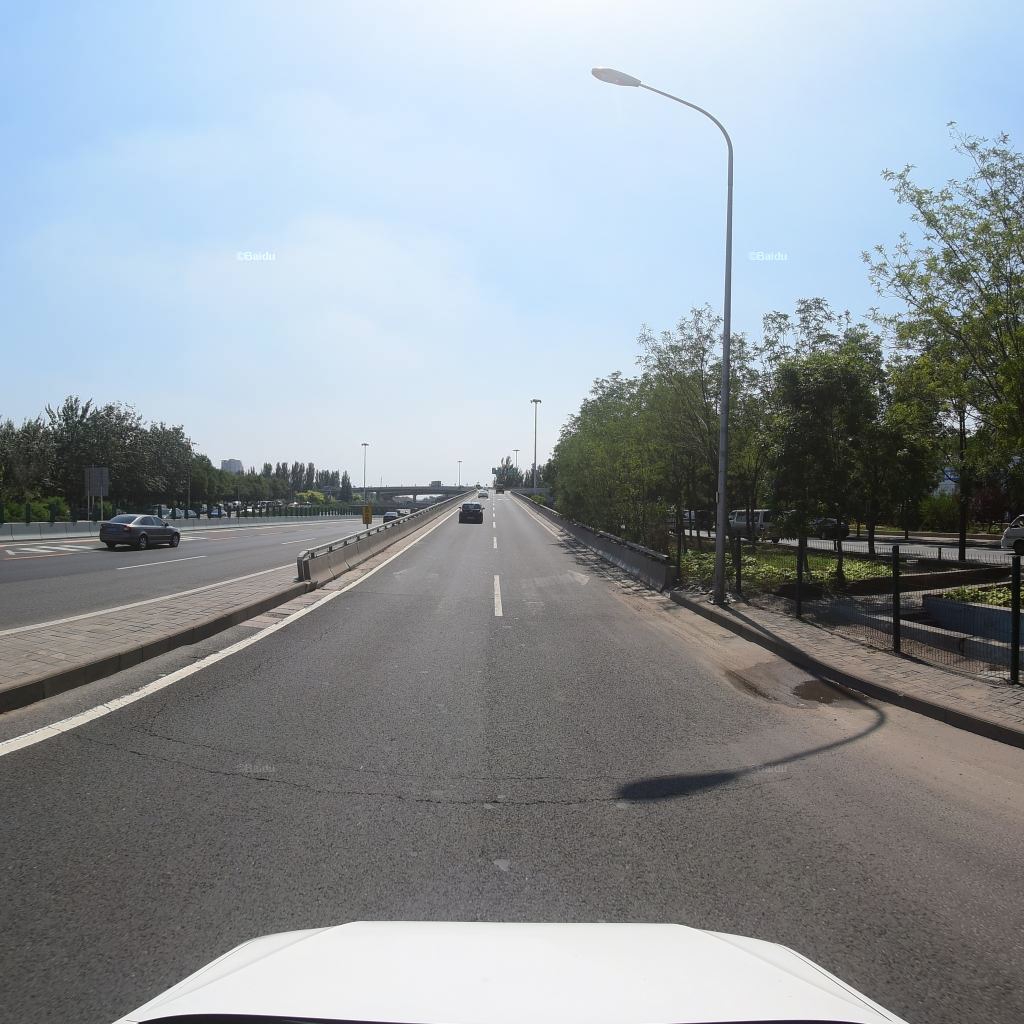
Region: Fengtai
Road damage annotations: longitudinal crack, transverse crack, transverse crack